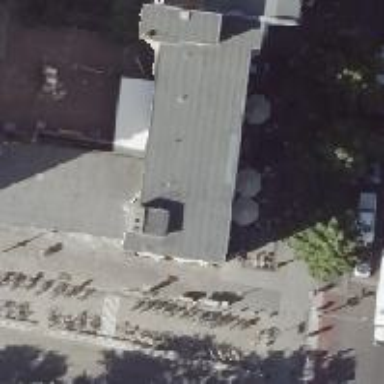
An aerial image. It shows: Café.